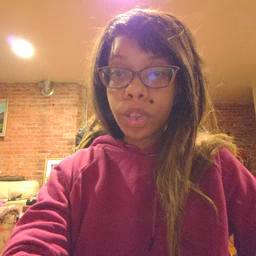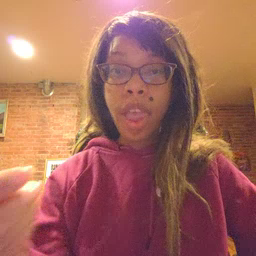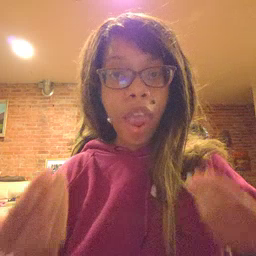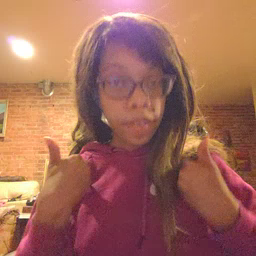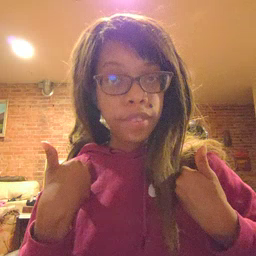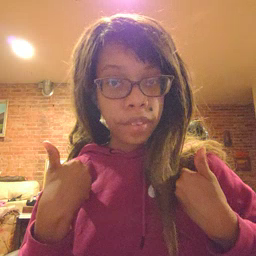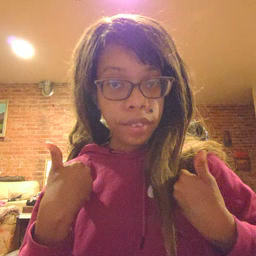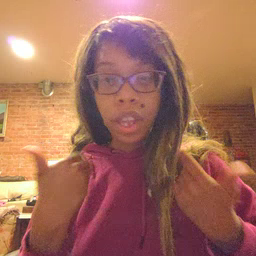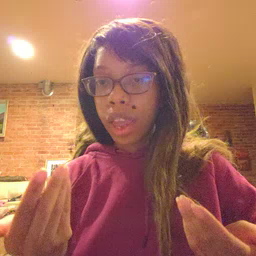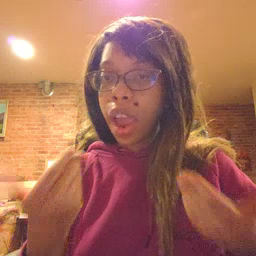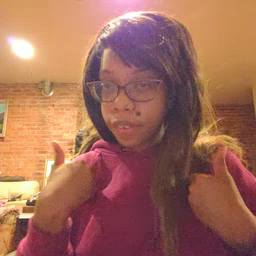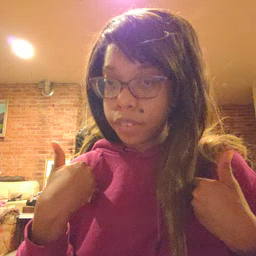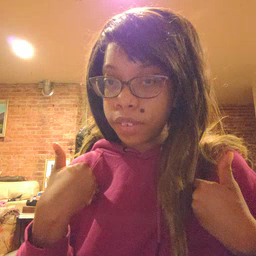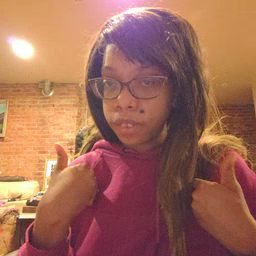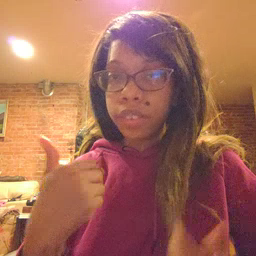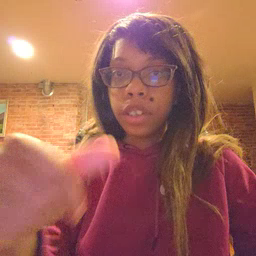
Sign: have